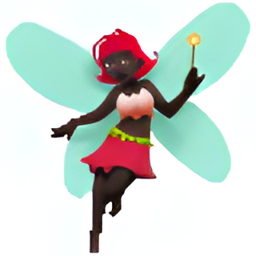
Name: fairy
Emoji: 🧚🏿
Group: People & Body
Sub-group: person-fantasy